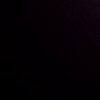
Label: space